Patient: sex M, age 22
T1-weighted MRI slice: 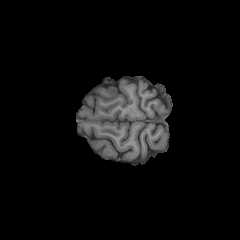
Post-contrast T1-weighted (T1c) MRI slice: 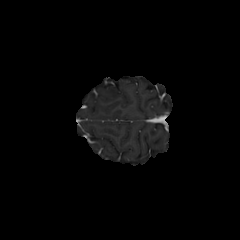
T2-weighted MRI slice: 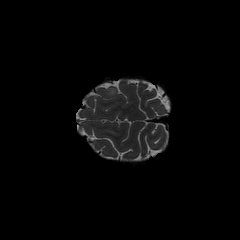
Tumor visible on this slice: yes
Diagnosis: Astrocytoma, IDH-mutant
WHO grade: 2